Question: I have installed kibana on windows 10 using .zip folder suggested at <URL>
I have updated 'kibana.yml' to store log as below.

I have log folder created as well. I restarted kibana using cmd as well. But nothing shows in log file.
Not sure what am I doing wrong. Leads are appreciated.
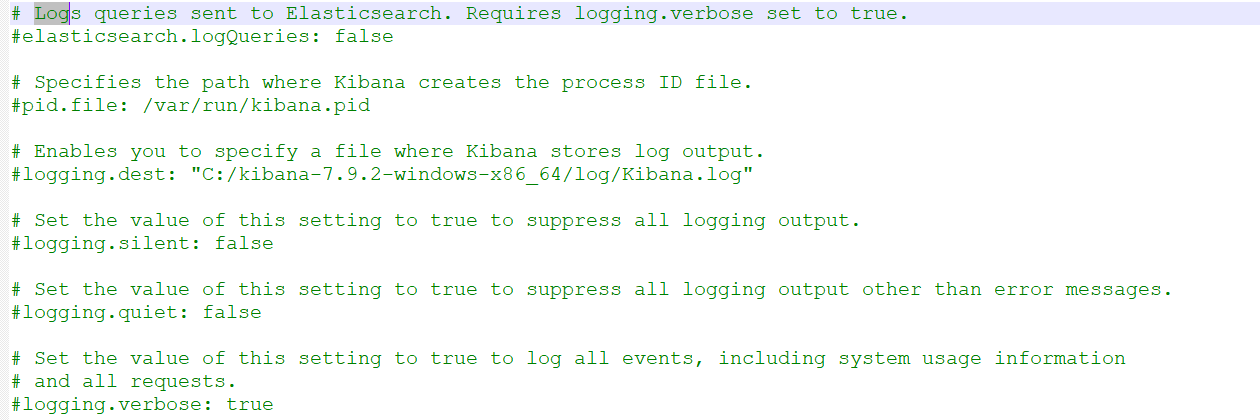
Answer: I've tested it and Kibana 7.9.2 in Windows 10 (Version 10.0.17763 Build 17763) and logging is working correctly.
Steps to reproduce:
1. Download the kibana .zip package from elastic.co website
2. Unpack the zip to a folder of your choosing
3. Open the config\kibana.yml file with your favorite editor
4. Uncomment the following lines and set the target directory and file name for your logfile.
'''
# Logs queries sent to Elasticsearch. Requires logging.verbose set to true.
elasticsearch.logQueries: true
# Enables you to specify a file where Kibana stores log output.
logging.dest: D:\kibana-7.9.2-windows-x86_64\logs\kibana.log
# Set the value of this setting to true to log all events, including system usage information
# and all requests.
logging.verbose: true
'''
1. Launch a powershell or cmd and navigate to the kibana directory
2. Run PS D:\kibana-7.9.2-windows-x86_64> .in\kibana.bat
3. Navigate to the logfile directory and open the logfile with your favorite editor.
'''
{"type":"log","@timestamp":"2020-10-02T19:39:41Z","tags":["debug","server"],"pid":35608,"message":"setting up server"}
{"type":"log","@timestamp":"2020-10-02T19:39:41Z","tags":["debug","plugins-service"],"pid":35608,"message":"Discovering plugins"}
{"type":"log","@timestamp":"2020-10-02T19:39:41Z","tags":["debug","plugins-discovery"],"pid":35608,"message":"Discovering plugins..."}
{"type":"log","@timestamp":"2020-10-02T19:39:41Z","tags":["debug","plugins-discovery"],"pid":35608,"message":"Scanning "D:\kibana-7.9.2-windows-x86_64\src\plugins" for plugin sub-directories..."}
{"type":"log","@timestamp":"2020-10-02T19:39:41Z","tags":["debug","plugins-discovery"],"pid":35608,"message":"Scanning
'''
PS: I've tested with verbose, but you can choose other log-levels (read the instructions in the 'kibana.yml' file)